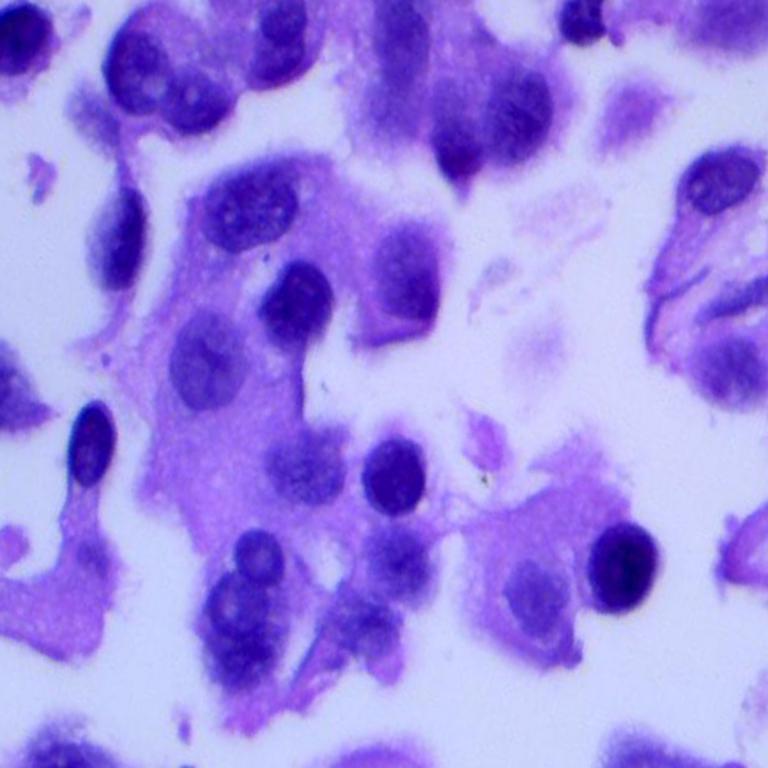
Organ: lung
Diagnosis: adenocarcinomas